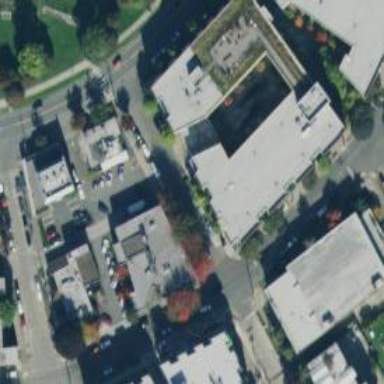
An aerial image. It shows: Clinic.